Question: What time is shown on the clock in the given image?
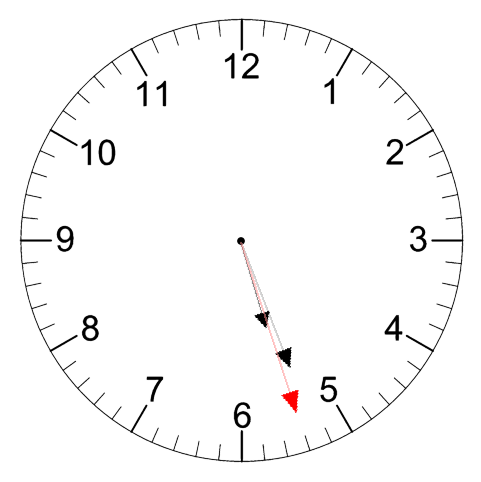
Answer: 05:26:27